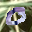
Label: 0